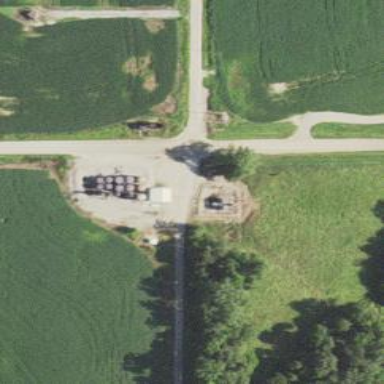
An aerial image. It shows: Storage tank that is man-made.